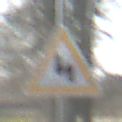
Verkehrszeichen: DoppelkurveZunaechstLinks
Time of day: MorningAfternoon
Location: Outdoor (Suburban)
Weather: PartlyCloudy
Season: NotSpecified
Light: Natural